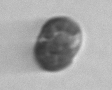
Label: Mesodinium